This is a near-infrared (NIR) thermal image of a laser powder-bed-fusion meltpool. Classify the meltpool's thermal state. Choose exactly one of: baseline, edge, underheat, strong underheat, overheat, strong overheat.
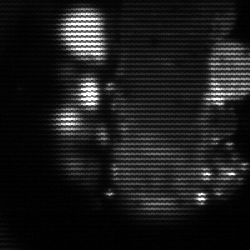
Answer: strong underheat